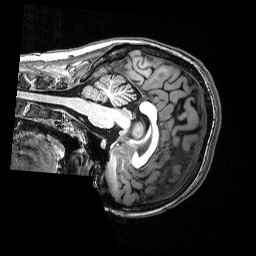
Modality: T1w
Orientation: sagittal
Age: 22
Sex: male
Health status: healthy
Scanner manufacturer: siemens
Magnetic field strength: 3 T
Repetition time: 2.53 s
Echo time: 0.00339 s